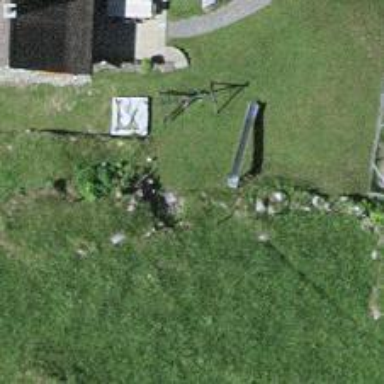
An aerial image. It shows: Dry stone wall barrier.